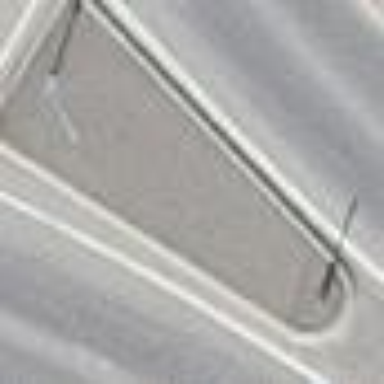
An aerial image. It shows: Asphalt surface with traffic calming island.